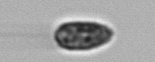
Label: Pseudochattonella_farcimen